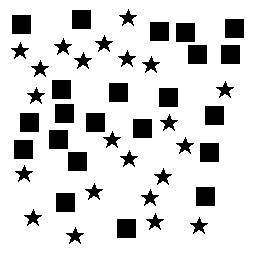
Squares: 22
Triangles: 0
Stars: 22
Total shapes: 44